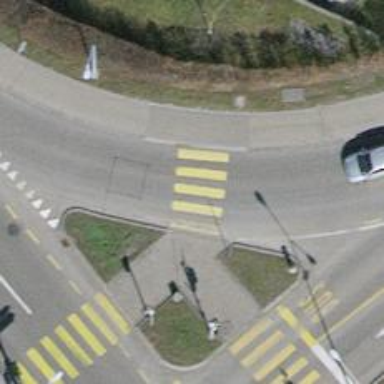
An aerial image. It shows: Zebra crossing on the road.